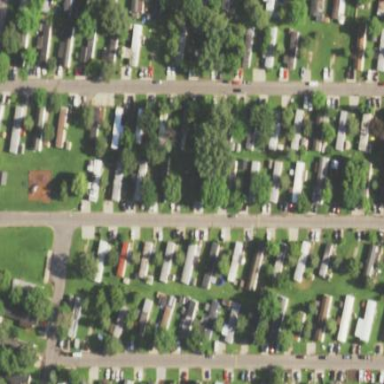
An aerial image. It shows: Residential area designated as trailer park.